Question: I have data of address.I want to order address field to asc and desc order.
you can see in the table there are 2 fields id, address
If i order address field to desc.It should be have to come in below order
(1)5621 EMERSON CT
(2)5600 Emerson Court
(3)5393 Conestoga Dr.
But you can see in the image. It is not working properly. address field is varchar(255).
Can anyone please tell me what should i have to do not to solve this problem ?
Any help will be appreciated.

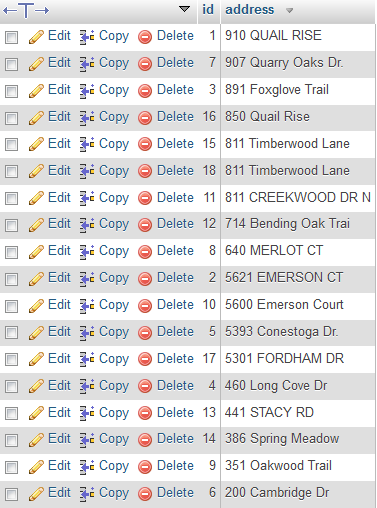
Answer: '''
SELECT * FROM 'address' ORDER BY cast('address' AS SIGNED) ASC
'''
In the above script Type caste the address column to 'int'. So If your column has value like this means '1234 street'. Mysql parse it as character so we forced mysql to parse it as int using datatype conversion function 'cast' with data type signed int. so now mysql sees it as '1234' instead of '1234 street'.
But if 'address' column has value like this means 'junk 1234' now mysql interpret it to '0' by identify that value is started with non numeric character. so as a result if starts with number it works but not for other.